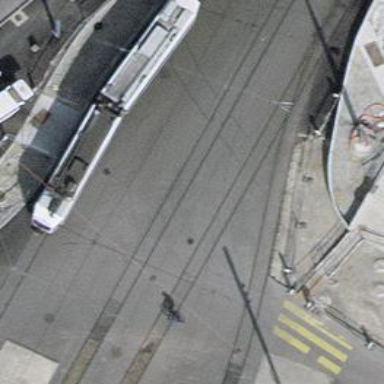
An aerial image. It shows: Tram level crossing on the railway.